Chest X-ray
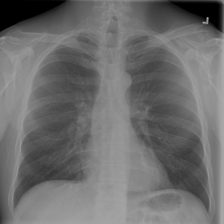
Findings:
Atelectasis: negative
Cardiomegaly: negative
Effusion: negative
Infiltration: negative
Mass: negative
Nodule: negative
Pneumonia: negative
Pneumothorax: negative
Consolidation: negative
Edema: negative
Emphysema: negative
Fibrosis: negative
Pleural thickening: negative
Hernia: negative